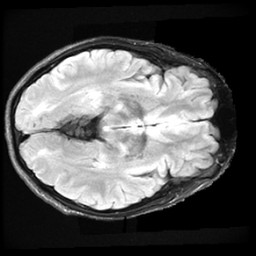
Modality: FLAIR
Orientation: axial
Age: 31
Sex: male
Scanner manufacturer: ge
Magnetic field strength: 3 T
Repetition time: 11 s
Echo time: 0.1497 s